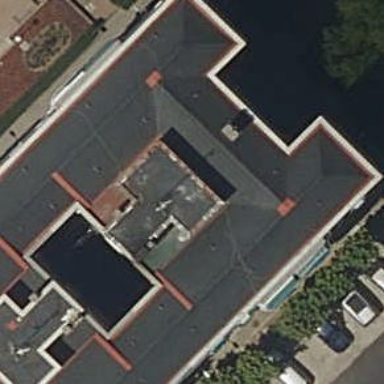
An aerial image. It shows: Residential building.